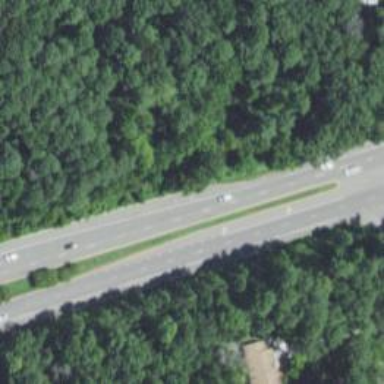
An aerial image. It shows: Expressway with asphalt surface categorized as trunk highway.